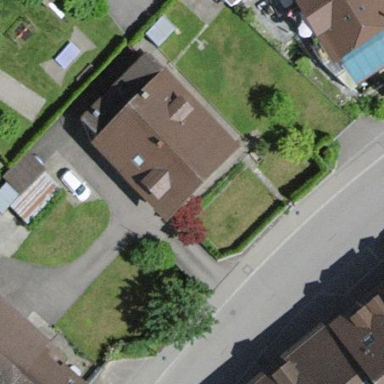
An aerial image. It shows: Residential building.